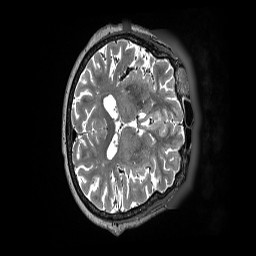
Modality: T2w
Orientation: axial
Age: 87
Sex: female